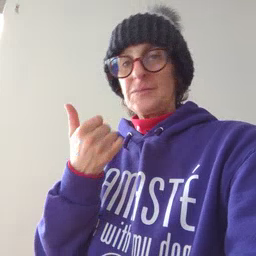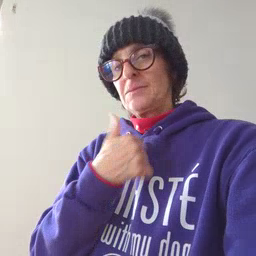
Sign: any